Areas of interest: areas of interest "Shanghai Yin Hai Grain Industry Park"
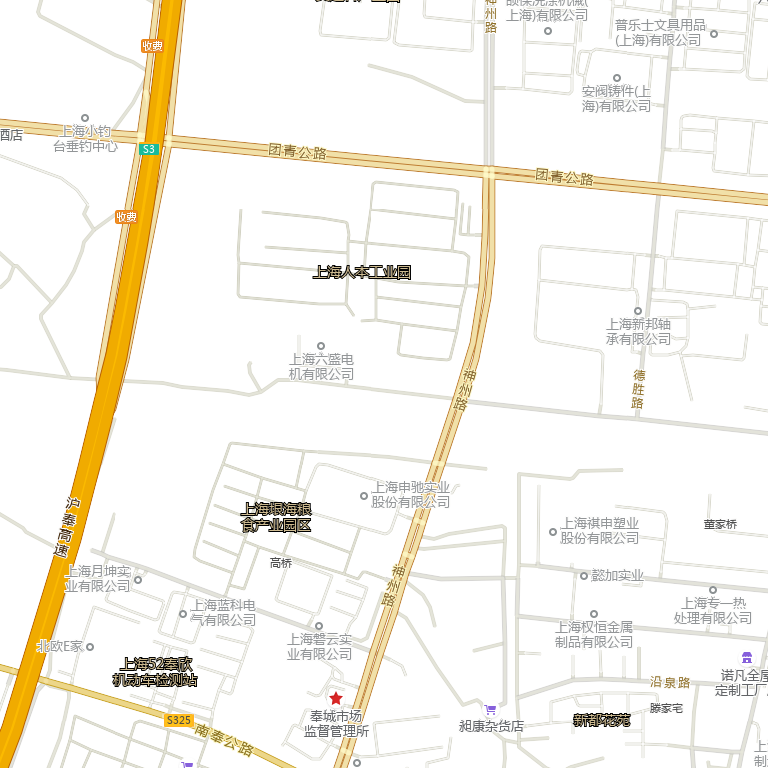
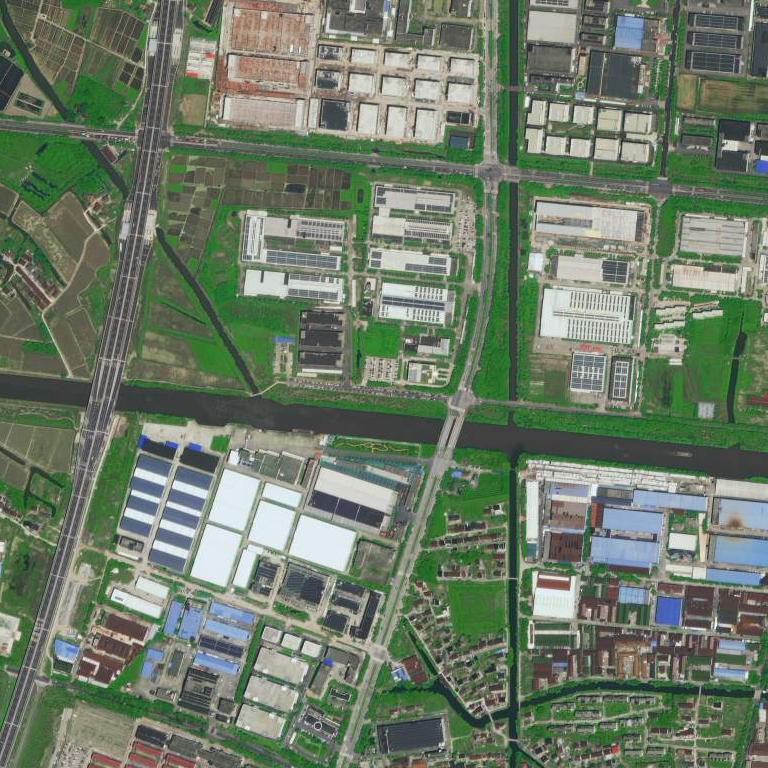